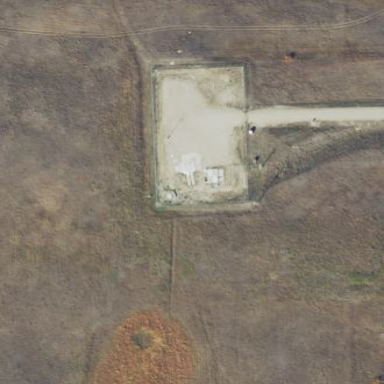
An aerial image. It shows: Military bunker within fenced area.